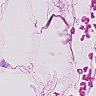
Metastatic tissue present: no